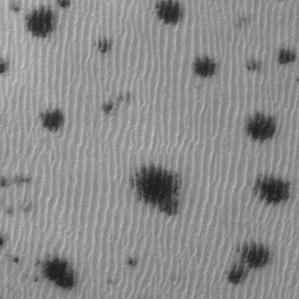
Label: frost